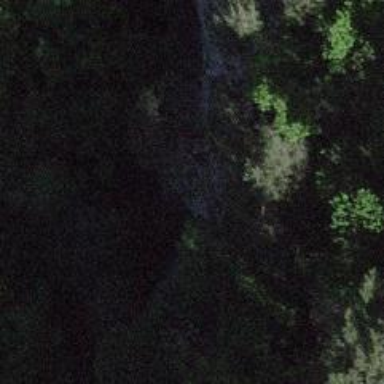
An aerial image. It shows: Cliff in nature.